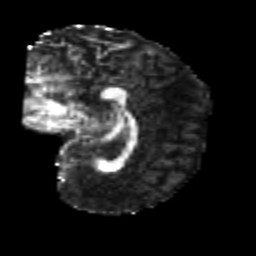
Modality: FA
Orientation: sagittal
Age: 26
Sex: female
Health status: healthy
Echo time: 0.074 s